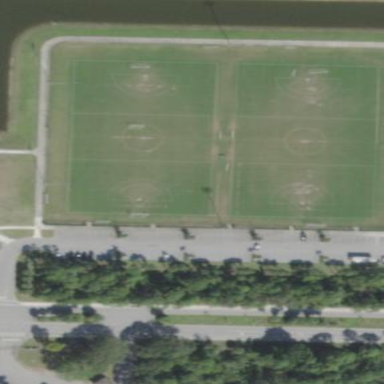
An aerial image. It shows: Soccer pitch designated for leisure and sports activities.